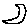
Label: moon